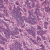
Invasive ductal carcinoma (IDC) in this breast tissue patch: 1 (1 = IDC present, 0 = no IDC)